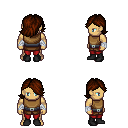
a pixel art fantasy rpg character, male body template, human, tanned skin, leather chest armor, red pants, brown swoop hairstyle, white cloth bandages, black shoes, four views (front, back, left, right), 2x2 character sprite sheet, small pixel art, hard edges, no anti-aliasing